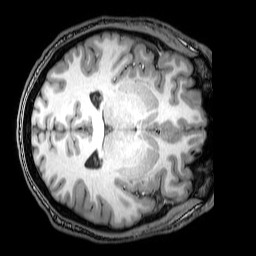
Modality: T1w
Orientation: axial
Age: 22
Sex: male